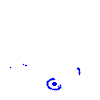
Particle: kaon